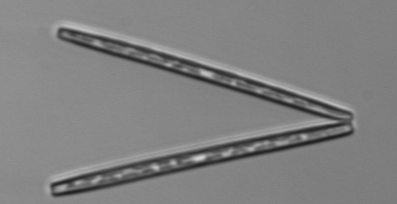
Label: Thalassionema